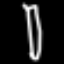
Label: fork